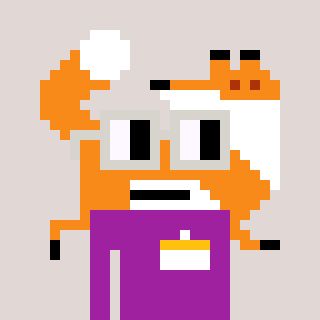
a pixel art character with square light gray glasses, a fox-shaped head and a magenta-colored body on a warm background